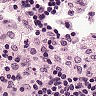
Metastatic tissue present: no